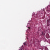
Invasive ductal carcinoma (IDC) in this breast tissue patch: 0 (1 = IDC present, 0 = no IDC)